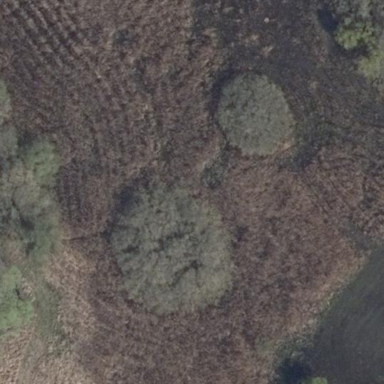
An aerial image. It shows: Wetland area dominated by reedbeds.